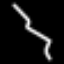
Label: squiggle